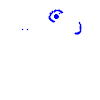
Particle: electron